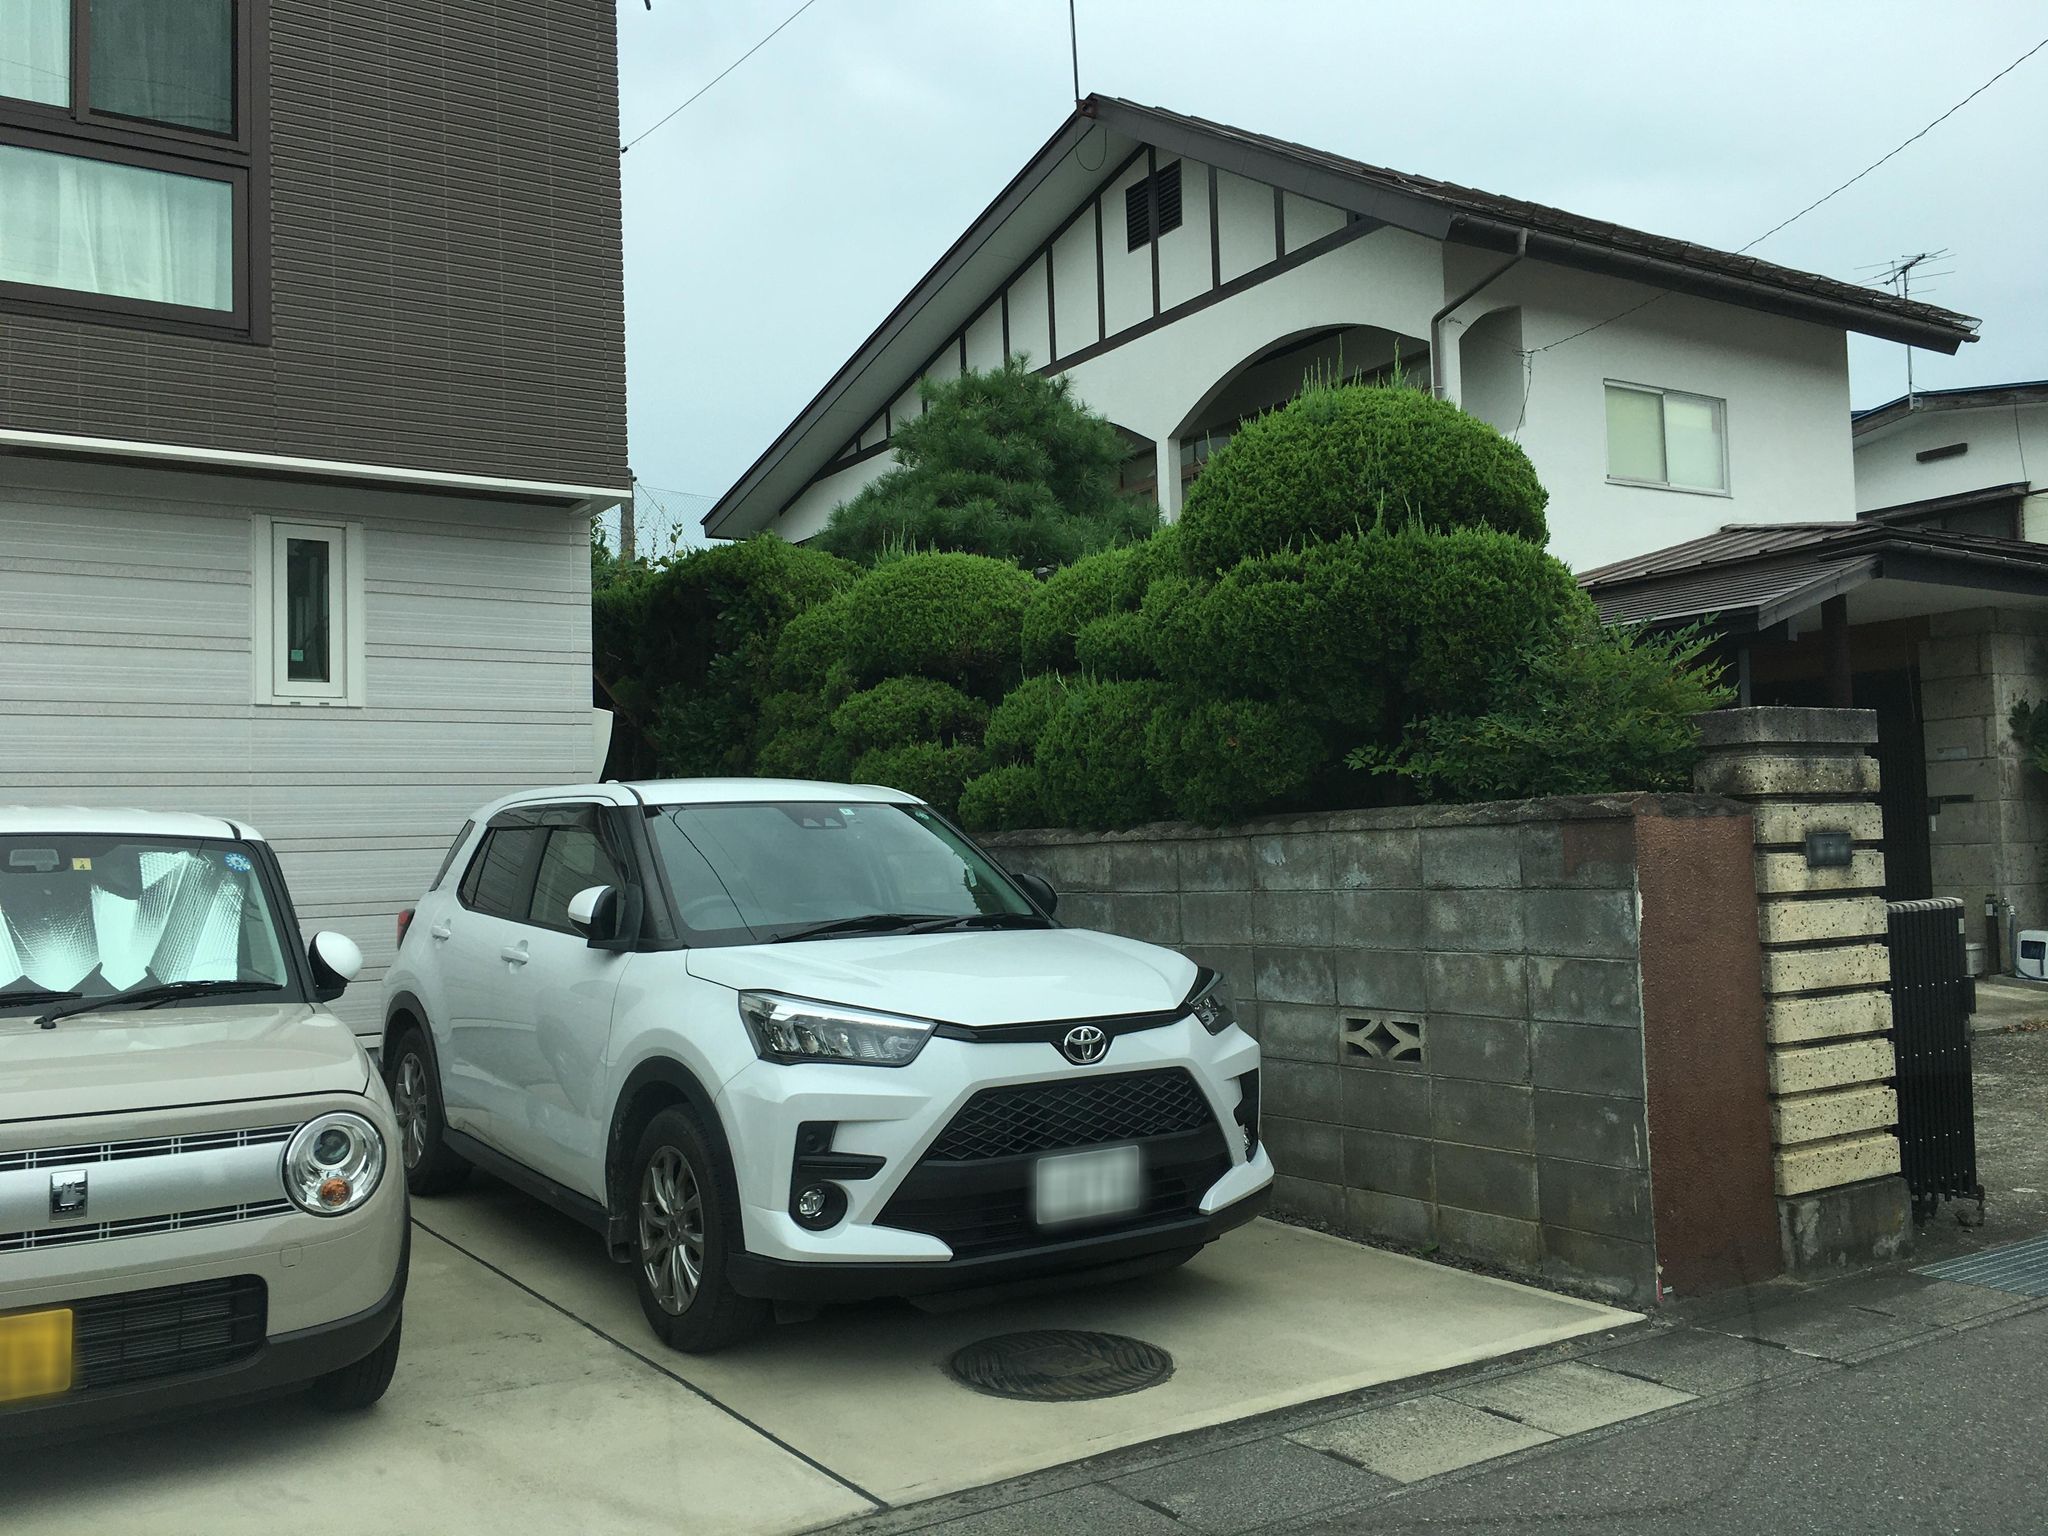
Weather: cloudy
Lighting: day
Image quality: good
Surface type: walking surface
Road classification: steps, unclassified
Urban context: urban centre
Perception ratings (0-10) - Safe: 4.21, Lively: 5.13, Beautiful: 5.54, Boring: 8.35, Depressing: 4.56, Wealthy: 3.66